Question: I am trying to apply a rank() window function for catching edge cases.
So I have the CTE:
'''
with customer_details_type as
(
select cd.*, cp.type
from db.ustomer_details as cd
left join db.customer_private as cp on cp.id = cd.customer_id
)
'''
I want to the above CTE to add a rank(), that will rank the rows that have different customer_type only, not the ones that have the same. So In the data below I want something like:

I tried the following:
'''
with customer_details_type as
(
select cd.*, cp.type,
, rank() over (partition by cd.order_id,cd.customer_type order by cd.created desc nulls last) as rank
from db.ustomer_details as cd
left join db.customer_private as cp on cp.id = cd.customer_id
)
'''
But it assigned the rank=1 in the order that I am interested to rank.
So the issue I want to solve is: How do I use rank() window function on the order_id partition, for rows that have count(distinct customer_type)>1 only, ordered by the created timestamp?
Can rank() in the above setting do that or would I need to add a second CTE for that task?
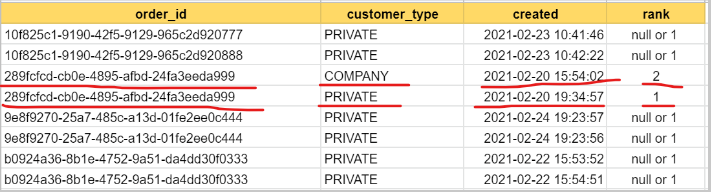
Answer: I you want:
'''
with customer_details_type as (
select cd.*, cp.type,
dense_rank() over (partition by cd.order_id order by cd.customer_type) as rank
from db.ustomer_details cd left join
db.customer_private cp
on cp.id = cd.customer_id
)
'''
This enumerates the different customer types for each order.
If you actually want them ordered by the first time they appear, then calculate the minimum 'created' for each type and use that for ordering:
'''
with customer_details_type as (
select cd.*,
dense_rank() over (partition by cd.order_id order by type_created, customer_type) as rank
from (select cd.*, cp.type,
min(created) over (partition by cd.order_id, cd.customer_type) as type_created
from db.customer_details cd left join
db.customer_private cp
on cp.id = cd.customer_id
) cd
)
'''